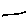
Label: line